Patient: sex F, age 82
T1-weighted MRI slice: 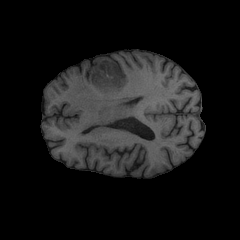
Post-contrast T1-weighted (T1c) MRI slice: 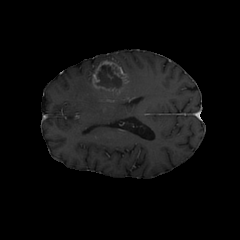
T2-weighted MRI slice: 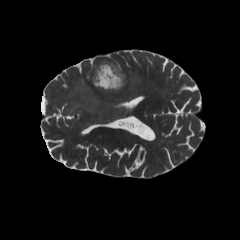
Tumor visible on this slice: yes
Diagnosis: Glioblastoma, IDH-wildtype
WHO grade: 4